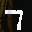
Label: 7